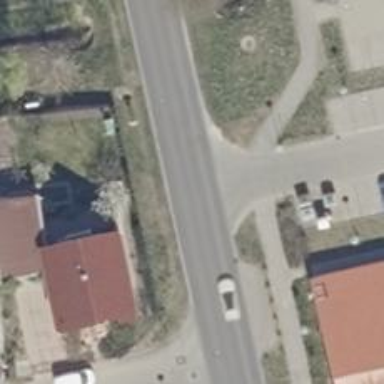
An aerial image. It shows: Secondary road with asphalt surface.